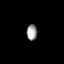
Tissue: lung
Cell type: Endothelial cells
Senescence score: 0.6233
Nuclear area (px): 165
Mean DAPI intensity: 155.248